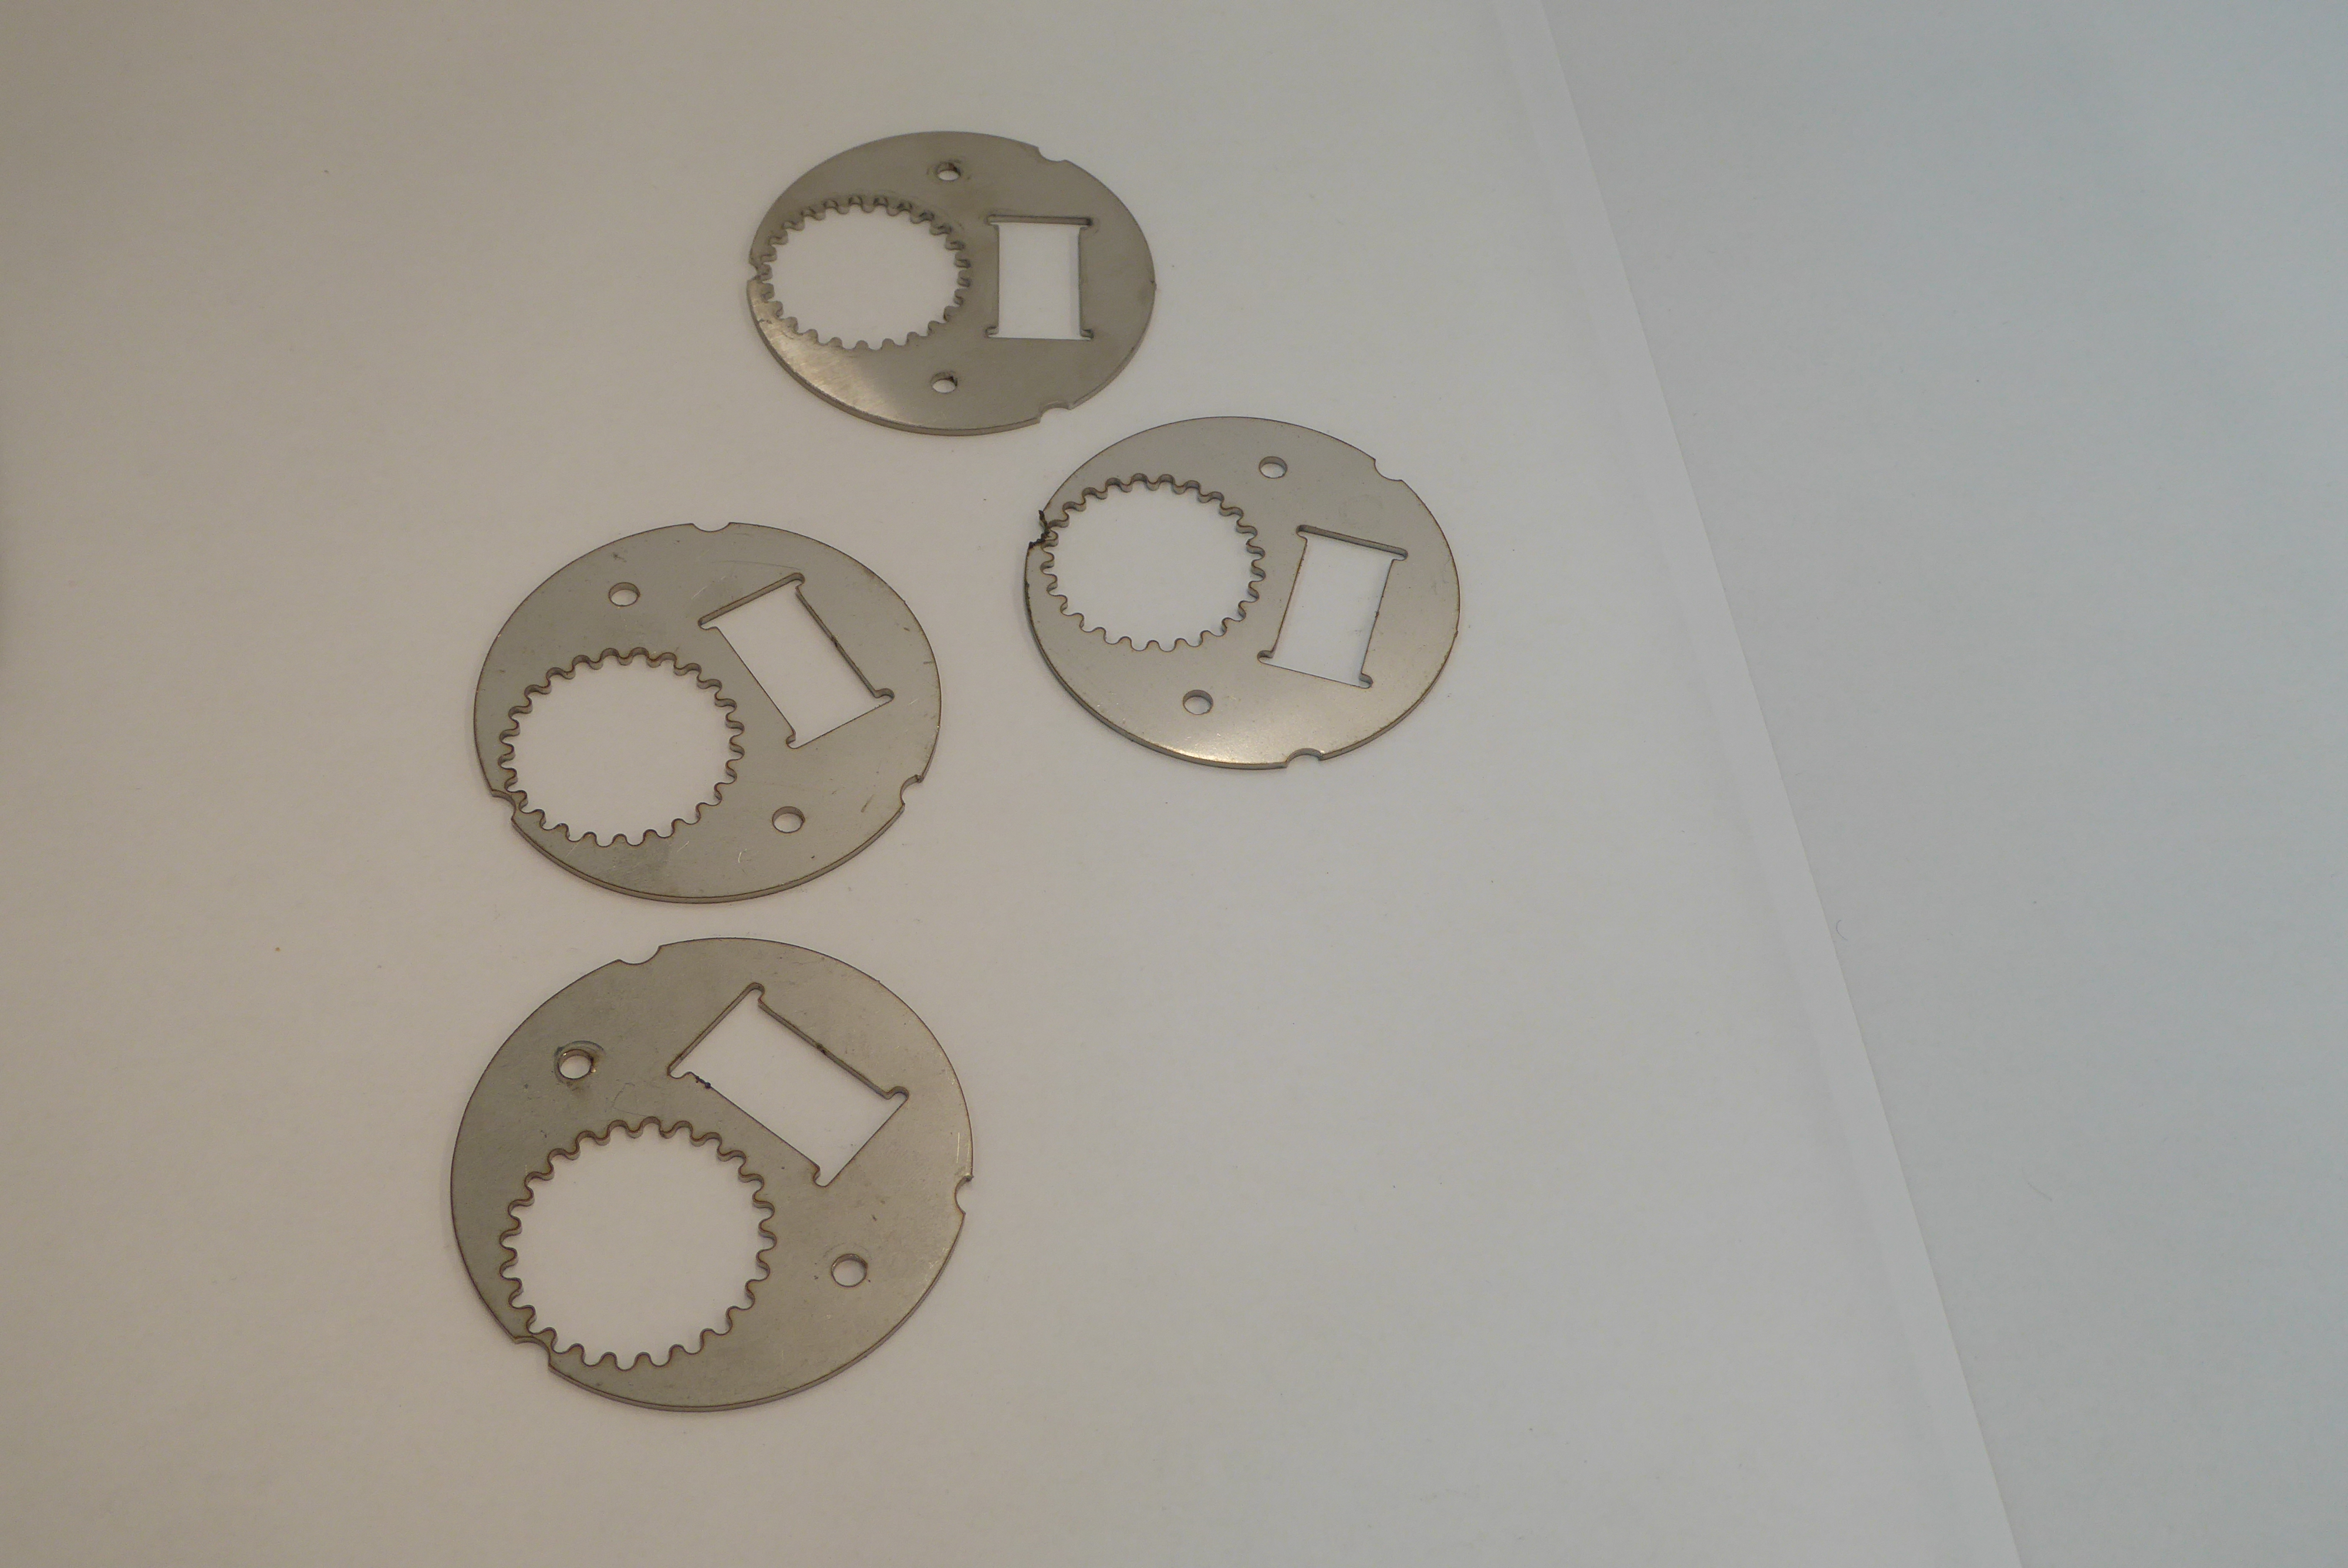
Label: Bottle Opener - Inlay